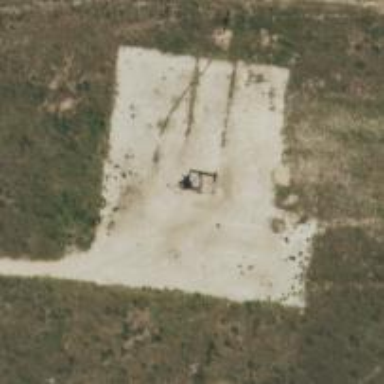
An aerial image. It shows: Petroleum well.